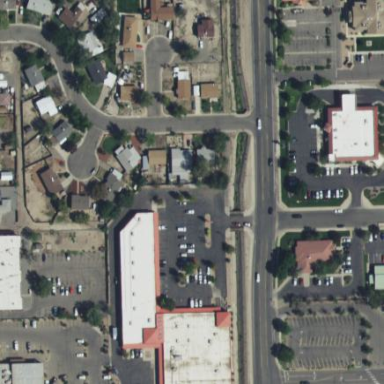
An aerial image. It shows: Retail building.